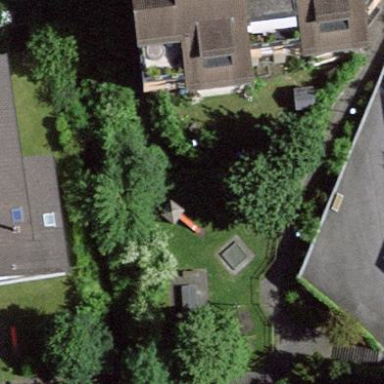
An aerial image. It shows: Playground area for leisure activities on the land.